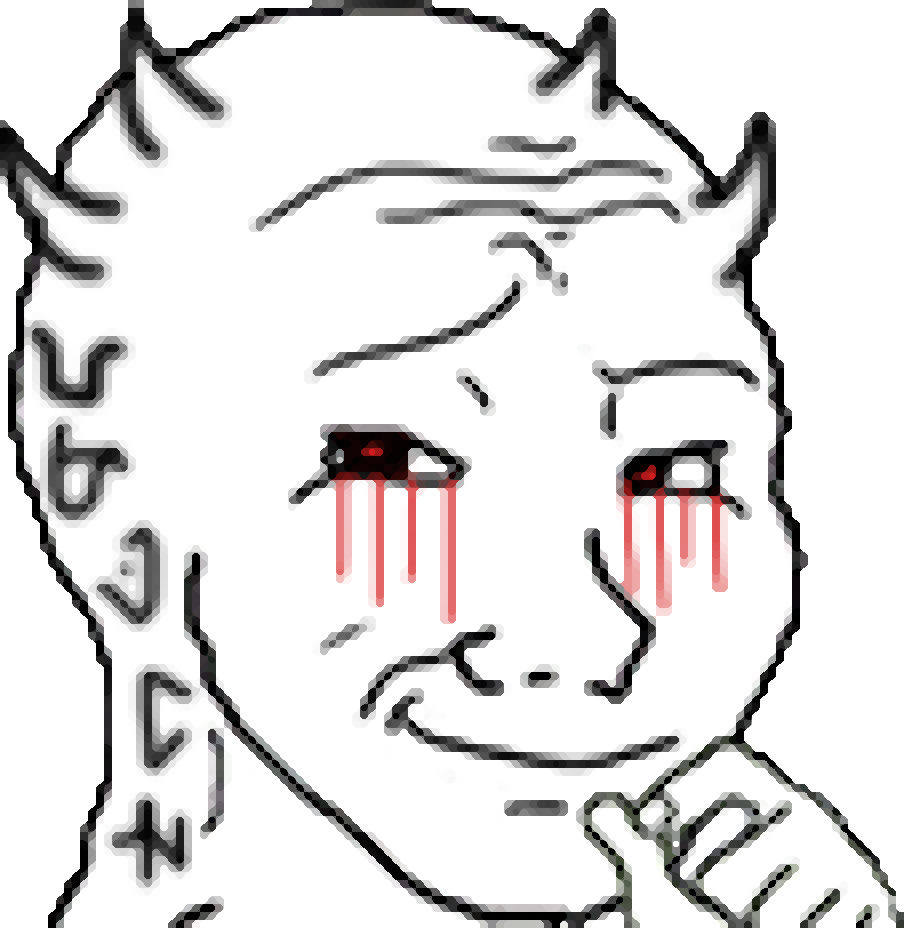
Label: 5_Smugjak